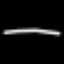
Label: line